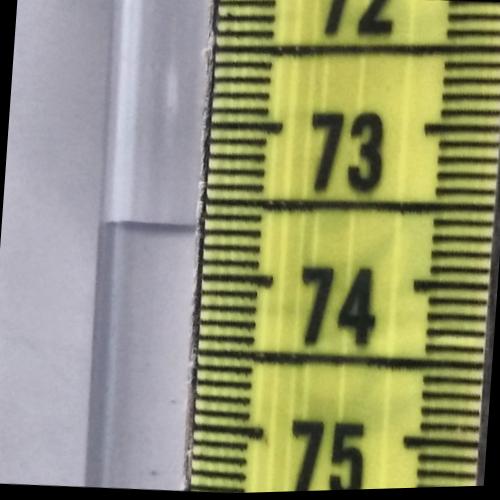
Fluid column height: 73.7 cm